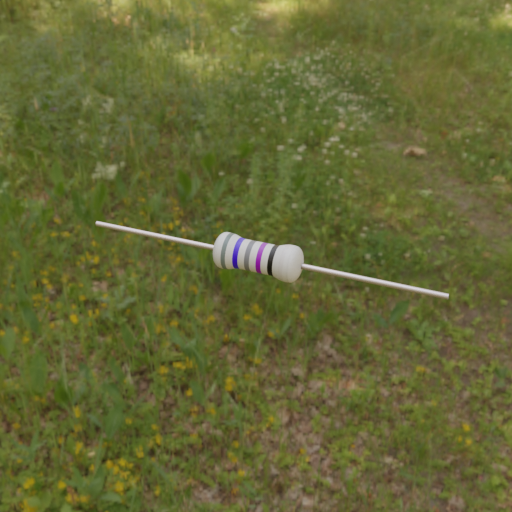
Resistor colour bands (in order): gray, blue, gray, violet, black, silver